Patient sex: M
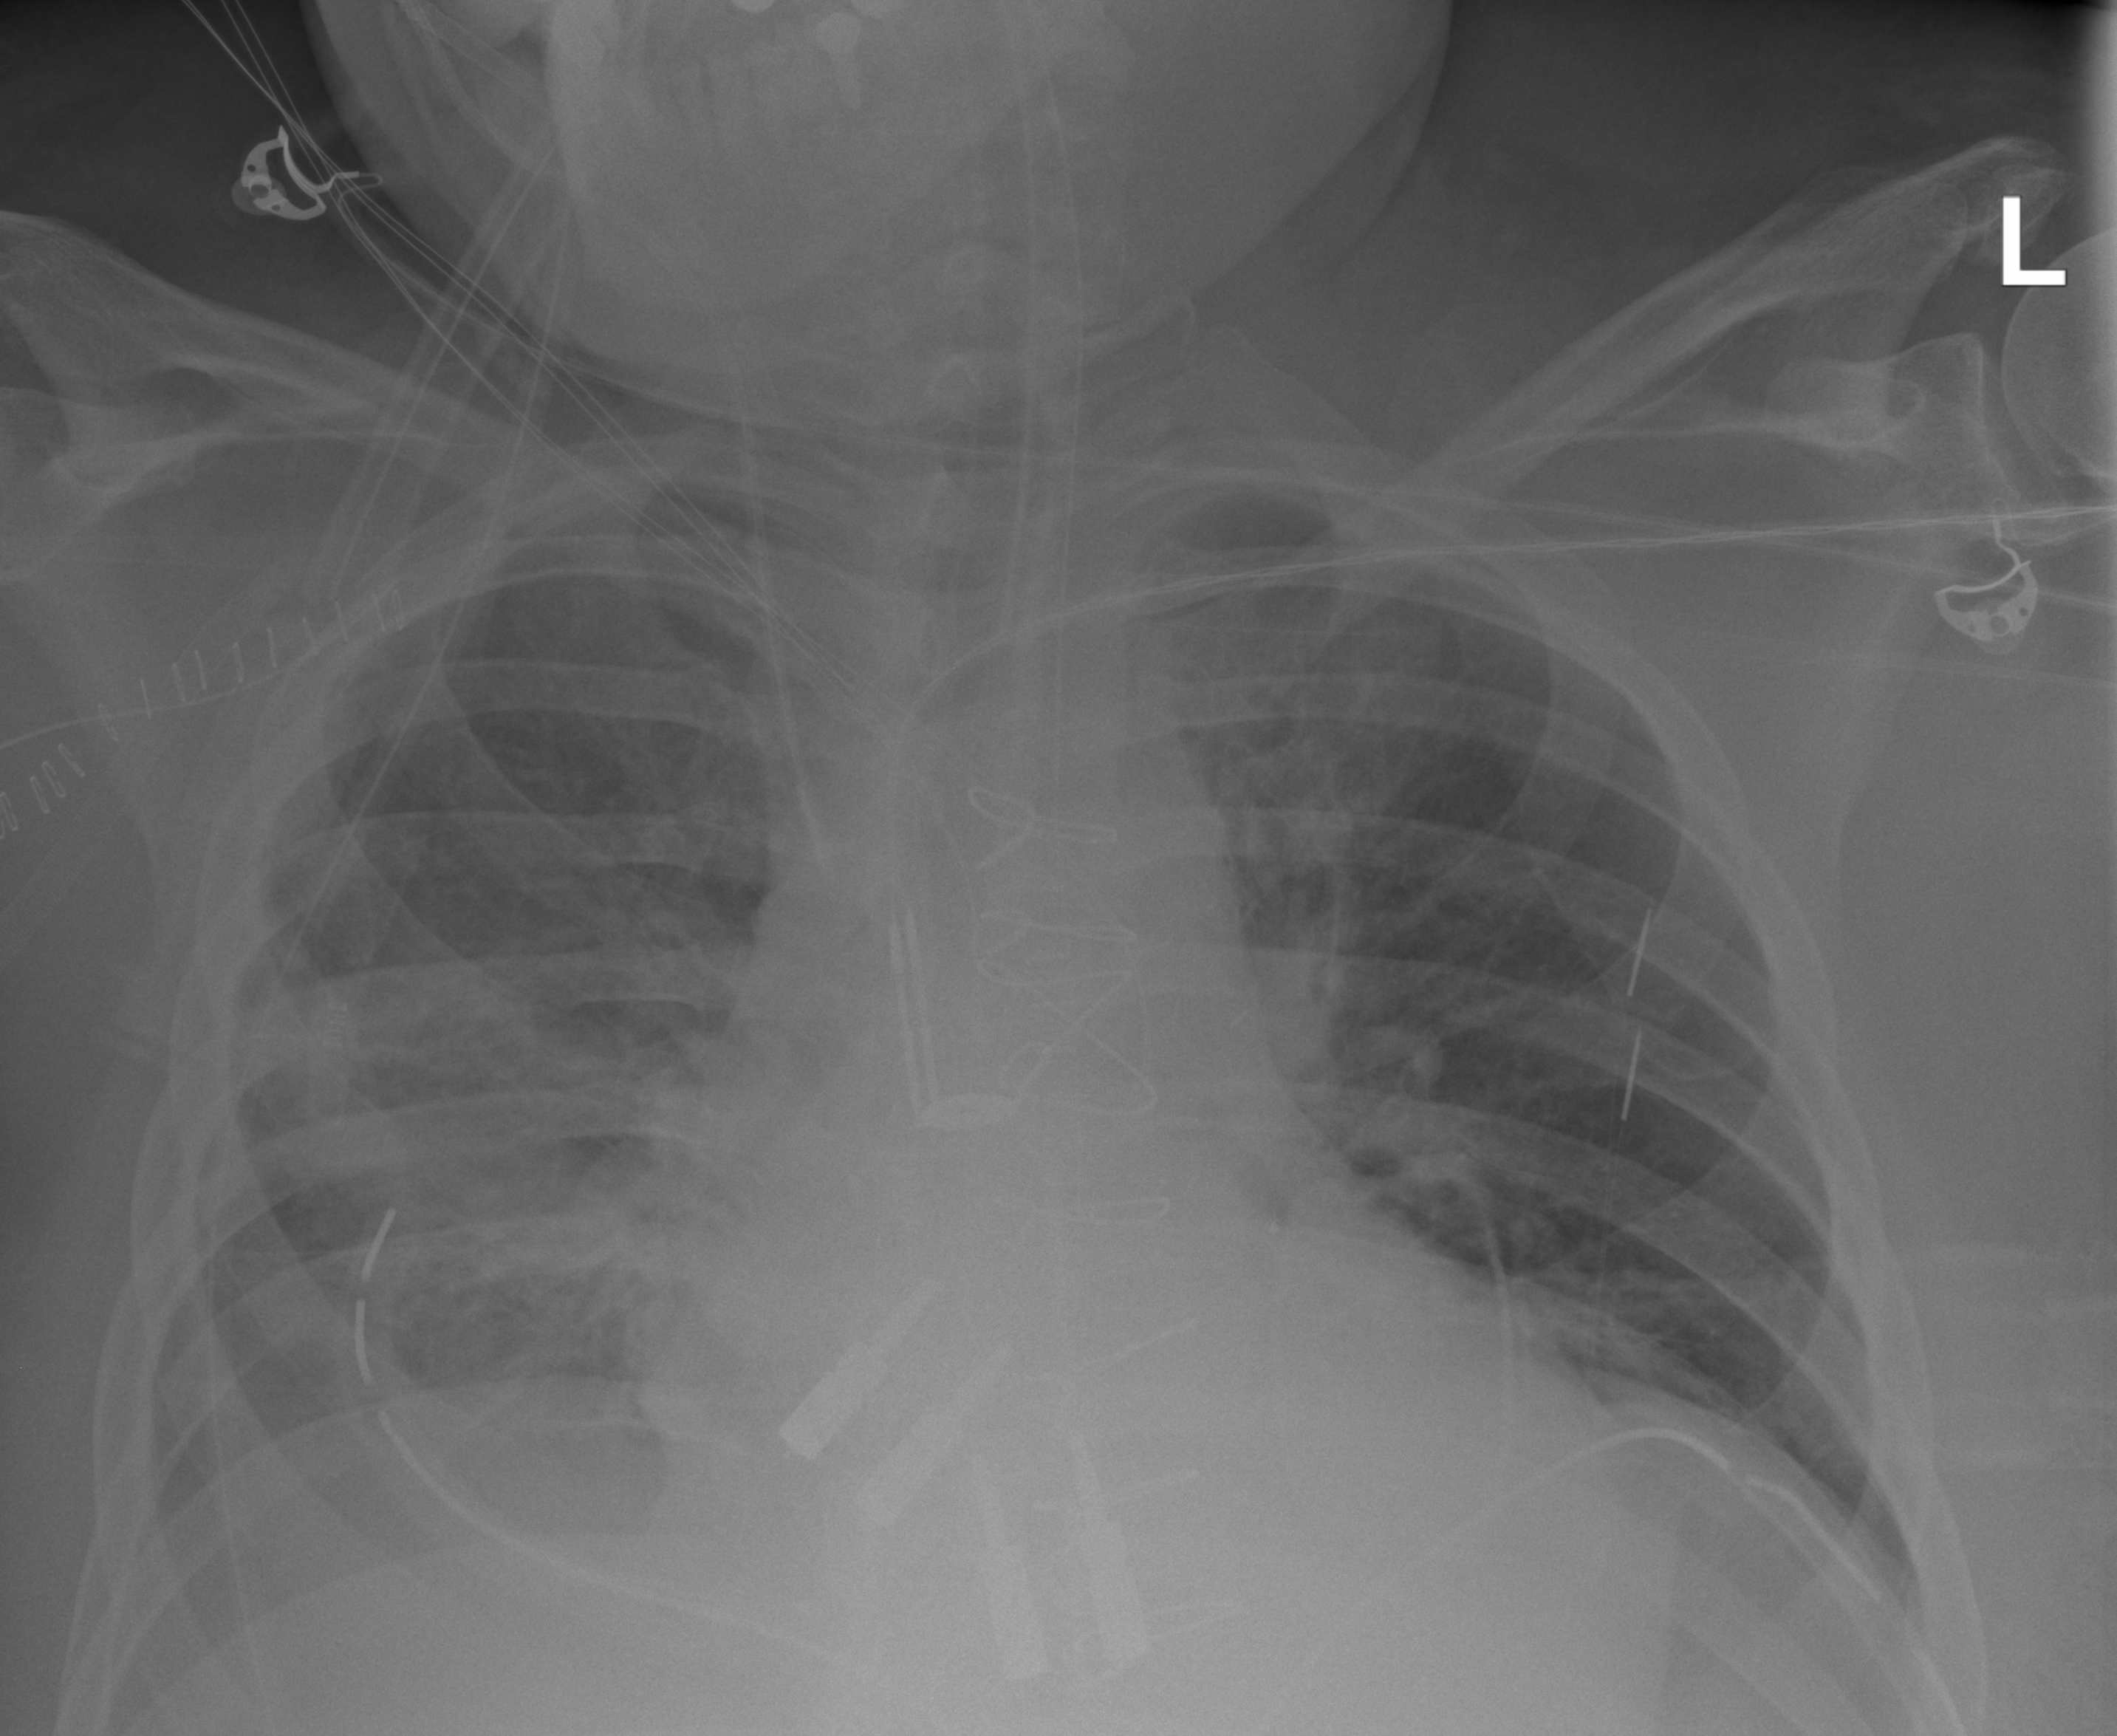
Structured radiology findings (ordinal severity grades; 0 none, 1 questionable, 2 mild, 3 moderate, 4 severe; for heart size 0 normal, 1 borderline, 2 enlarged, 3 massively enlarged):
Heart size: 1
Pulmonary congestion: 2
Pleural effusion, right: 2
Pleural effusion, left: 0
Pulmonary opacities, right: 2
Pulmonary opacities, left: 2
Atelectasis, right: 2
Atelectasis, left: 2